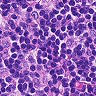
Metastatic tissue present: no